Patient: sex M, age 60
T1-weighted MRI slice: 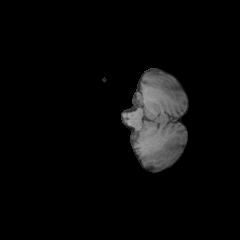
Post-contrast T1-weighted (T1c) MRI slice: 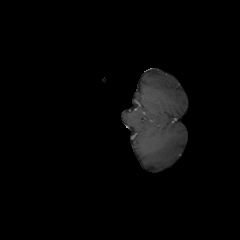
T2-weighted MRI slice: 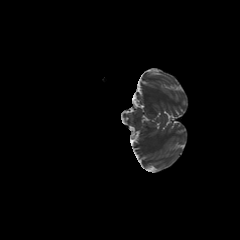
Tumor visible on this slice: no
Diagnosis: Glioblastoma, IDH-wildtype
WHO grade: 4